Chest X-ray. View position: PA
Patient age: 56
Patient sex: M
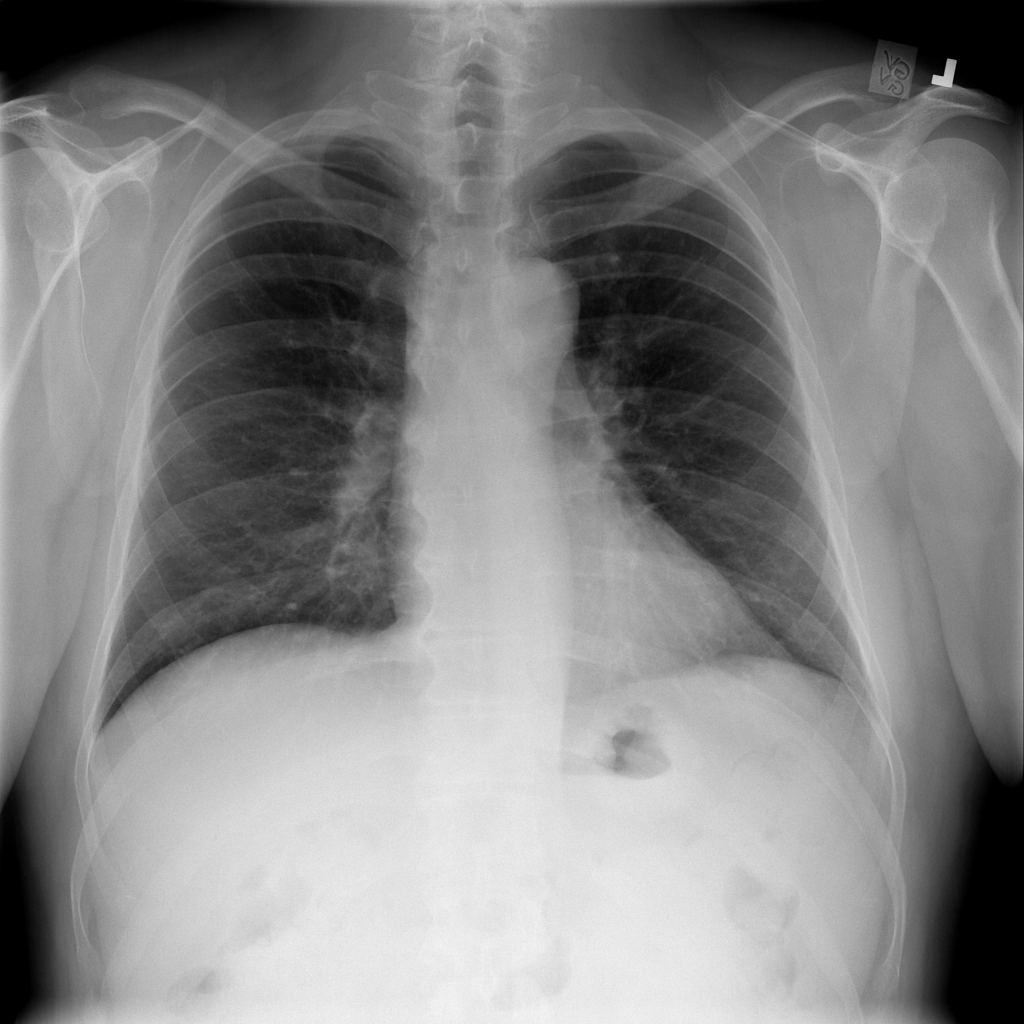
Finding: Pneumothorax